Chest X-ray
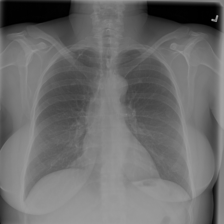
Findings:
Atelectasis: negative
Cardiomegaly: negative
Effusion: negative
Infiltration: negative
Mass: negative
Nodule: positive
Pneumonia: negative
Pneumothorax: positive
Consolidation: negative
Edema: negative
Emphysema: negative
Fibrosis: negative
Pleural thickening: negative
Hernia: negative